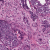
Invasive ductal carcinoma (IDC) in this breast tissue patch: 1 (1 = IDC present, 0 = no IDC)